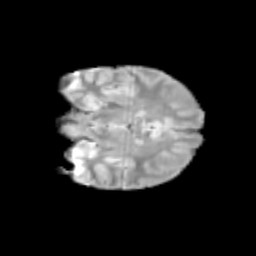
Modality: T2w
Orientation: coronal
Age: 11
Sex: female
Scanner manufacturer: siemens
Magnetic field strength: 3 T
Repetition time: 3.8 s
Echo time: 0.07 s